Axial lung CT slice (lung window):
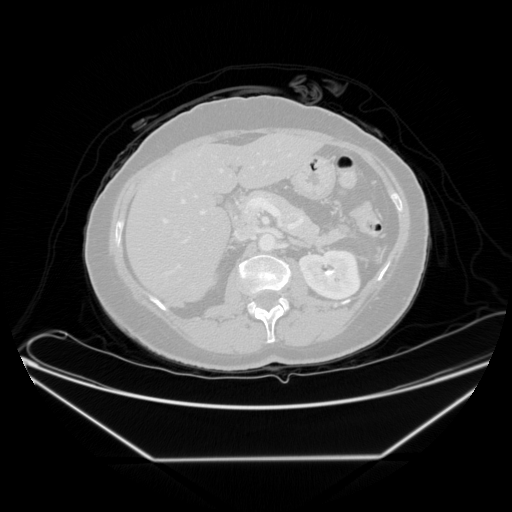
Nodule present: no